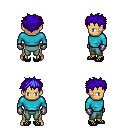
a pixel art fantasy rpg character, male body template, human, tanned skin, teal long-sleeve shirt, teal pants, blue bedhead hairstyle, metal gloves, ghillies, four views (front, back, left, right), 2x2 character sprite sheet, small pixel art, hard edges, no anti-aliasing